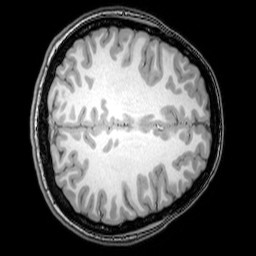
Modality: T1w
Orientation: axial
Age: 25
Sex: female
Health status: healthy
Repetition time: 0.081 s
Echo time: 0.037 s